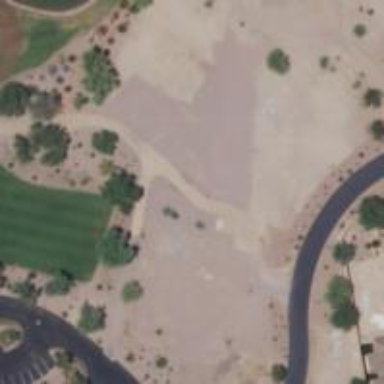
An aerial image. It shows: Service road used as golf cart path.